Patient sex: F
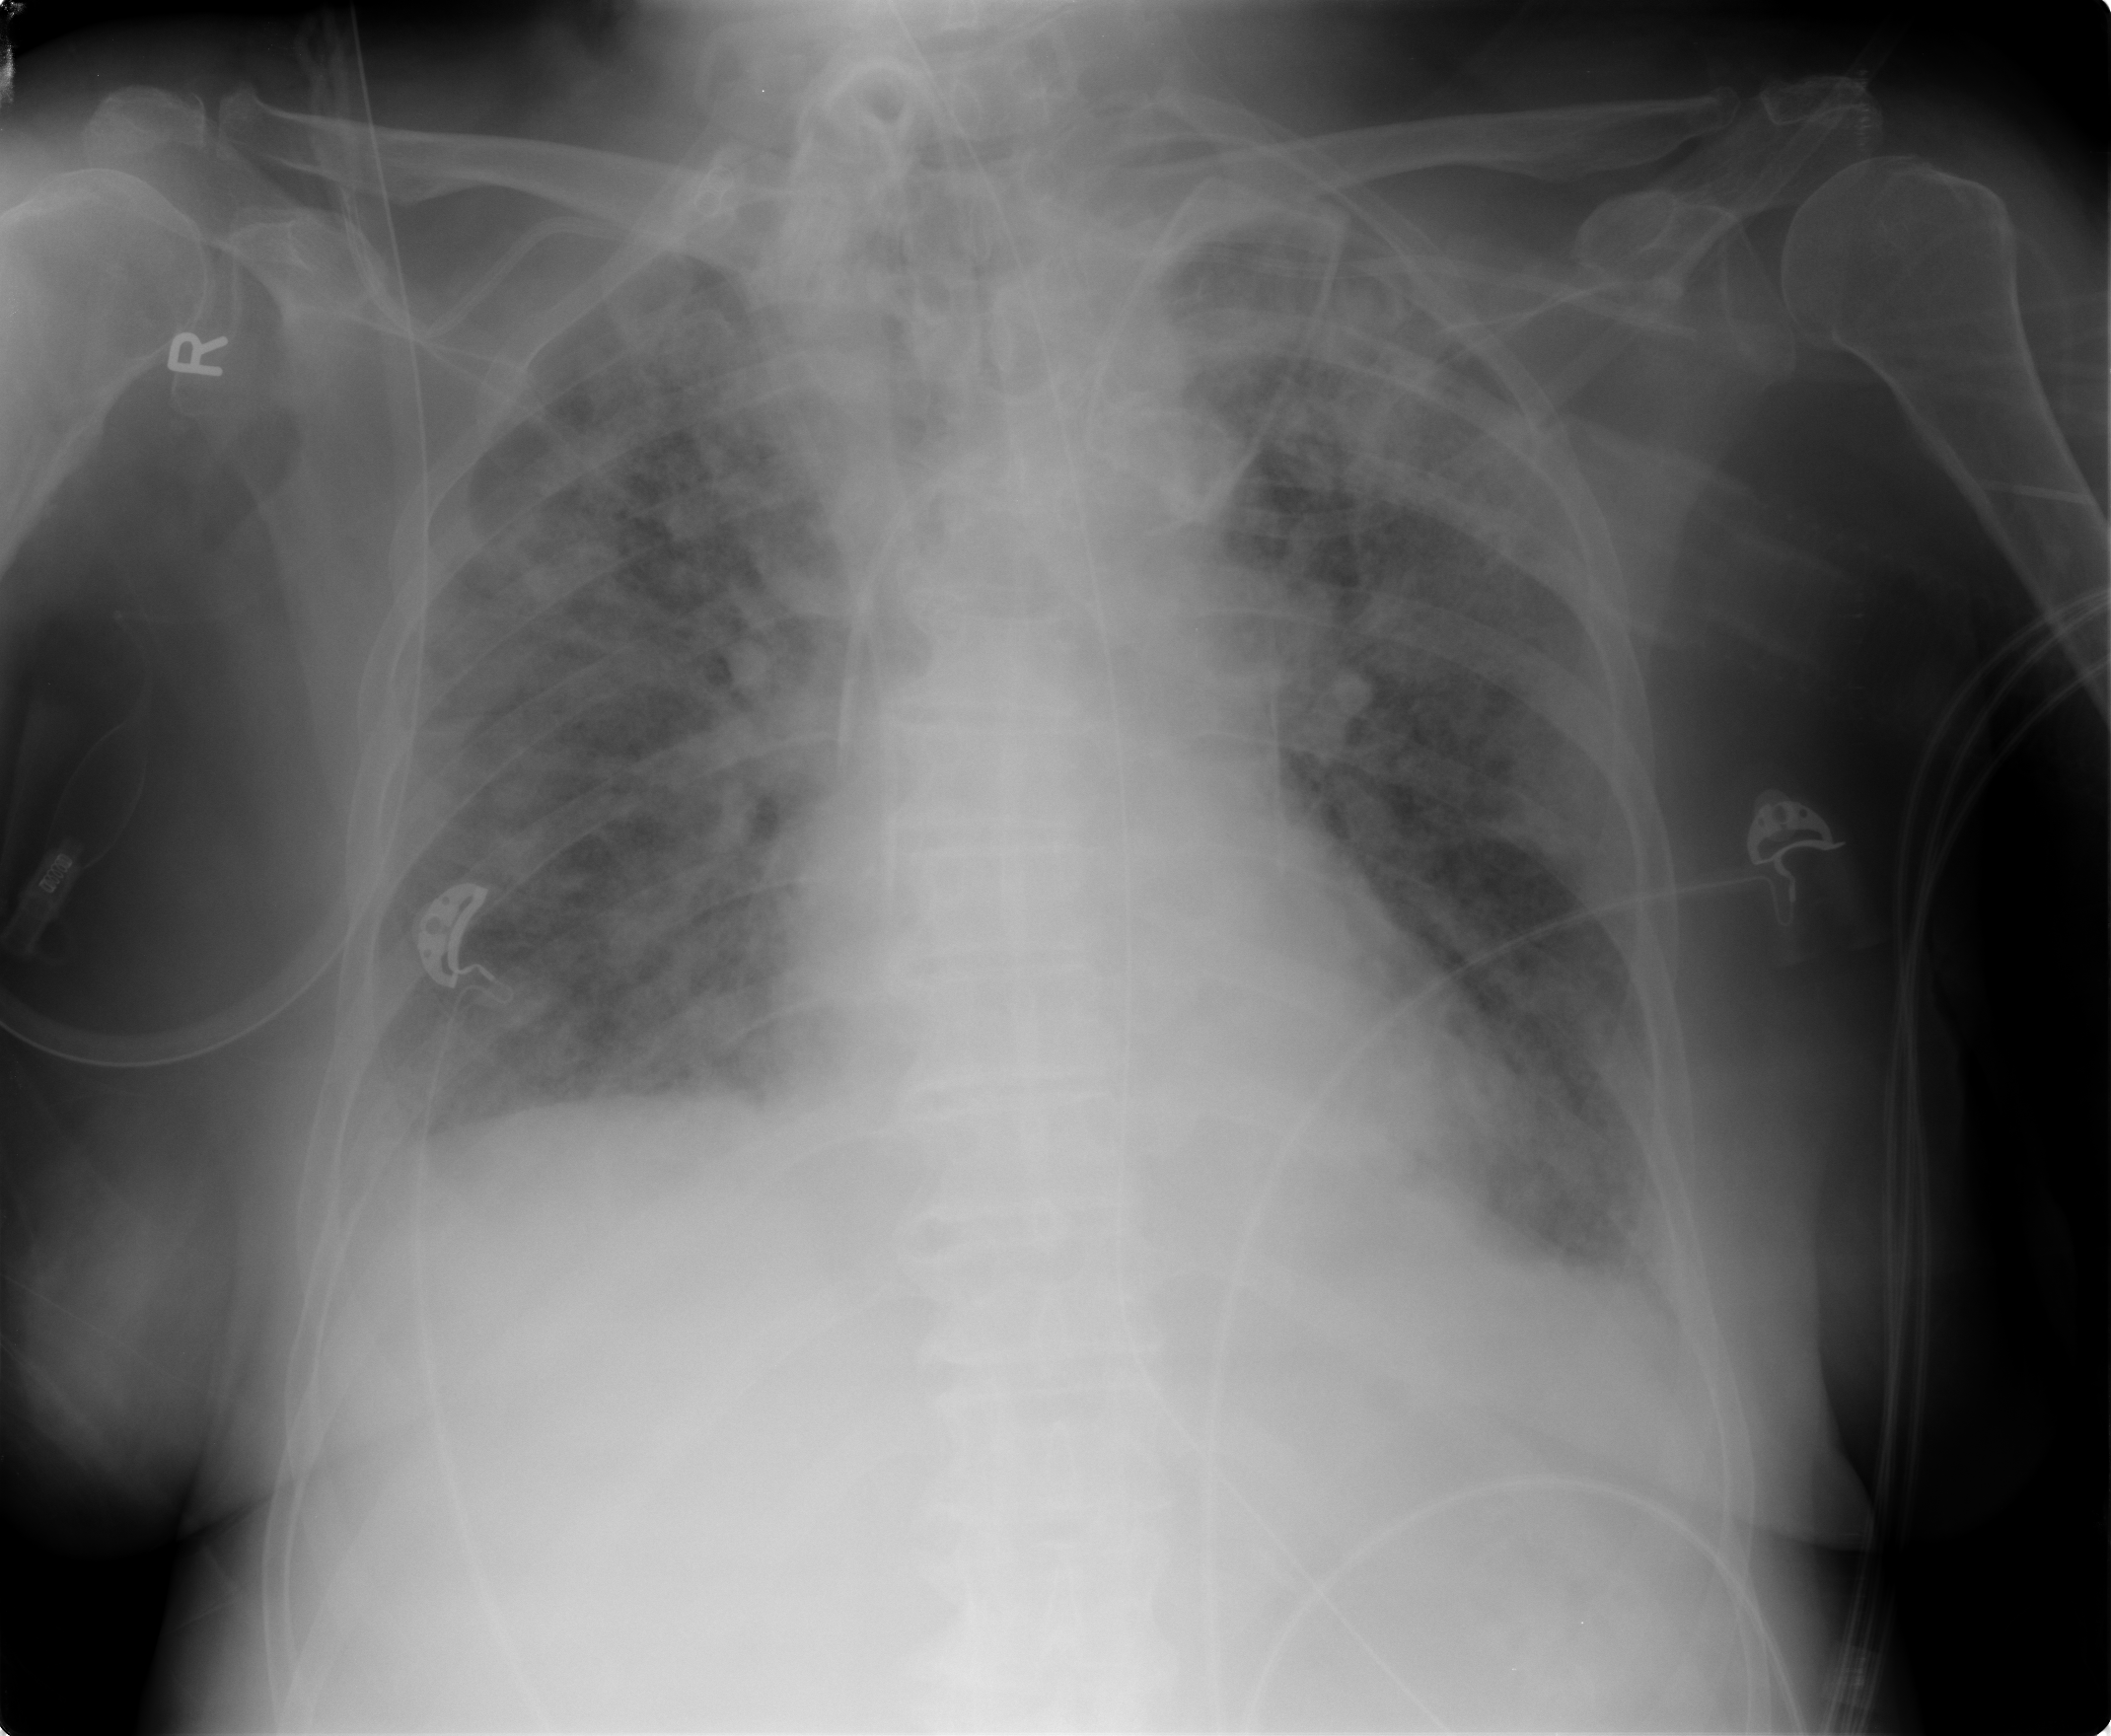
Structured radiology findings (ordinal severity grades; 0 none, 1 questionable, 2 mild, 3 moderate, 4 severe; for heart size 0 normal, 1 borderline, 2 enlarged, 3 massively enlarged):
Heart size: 0
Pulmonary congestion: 3
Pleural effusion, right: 0
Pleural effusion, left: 0
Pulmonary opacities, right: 3
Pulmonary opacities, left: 3
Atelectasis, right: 2
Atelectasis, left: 2